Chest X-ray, PA view. Patient: 28 years old, sex F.
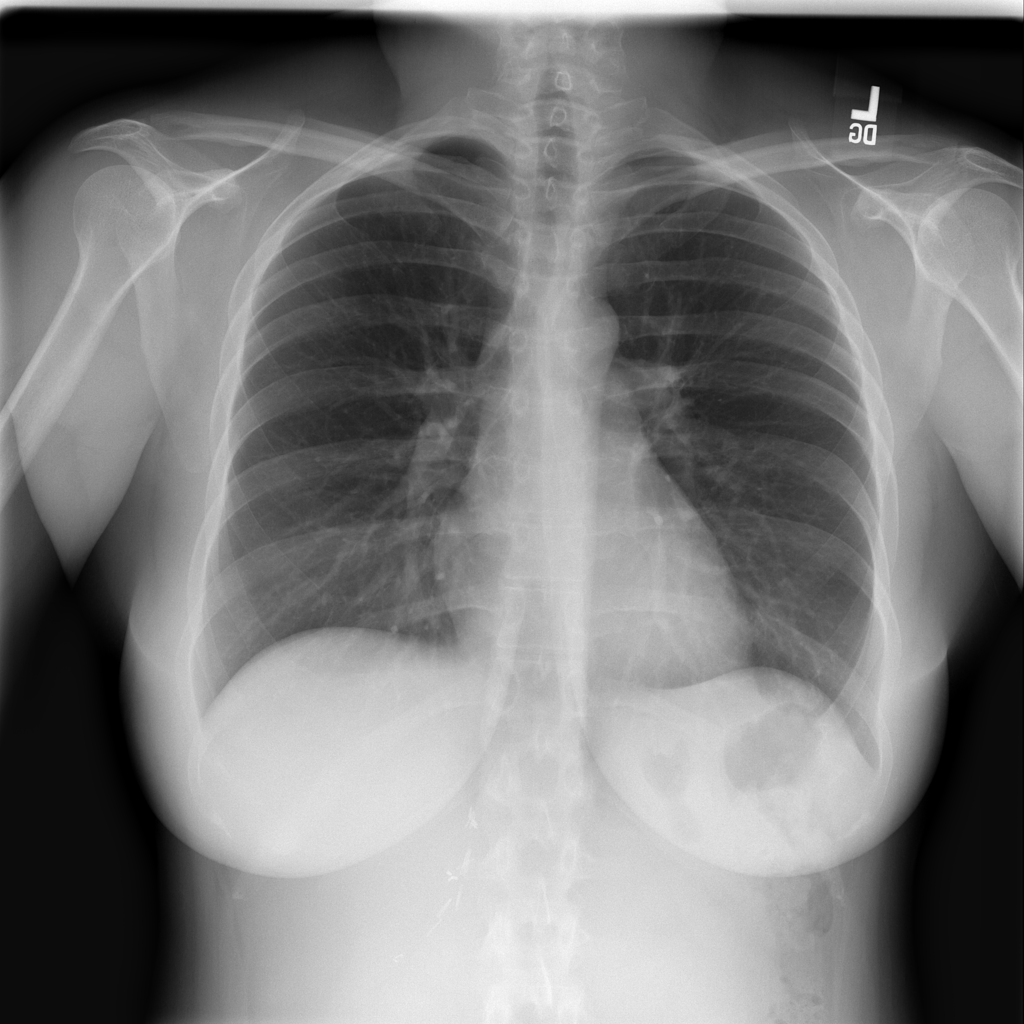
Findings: No Finding